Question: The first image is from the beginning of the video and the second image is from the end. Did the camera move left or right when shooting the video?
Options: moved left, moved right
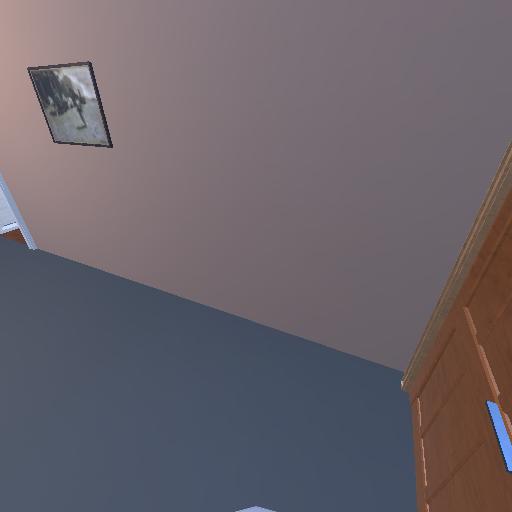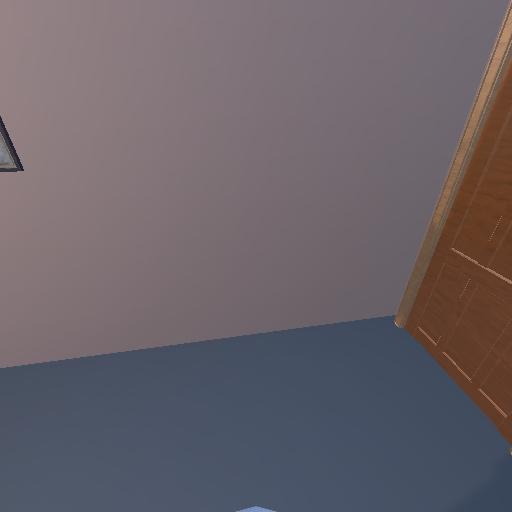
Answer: moved left